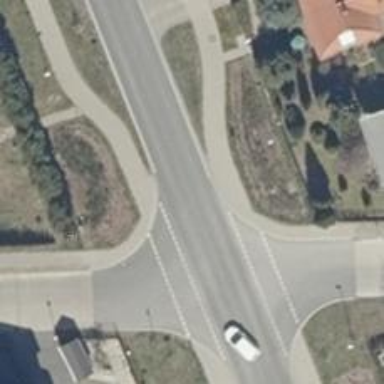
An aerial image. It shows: Unmarked road crossing.